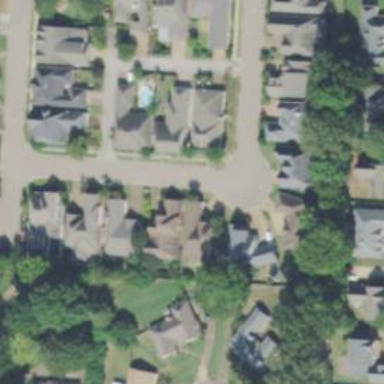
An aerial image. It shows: Driveway.